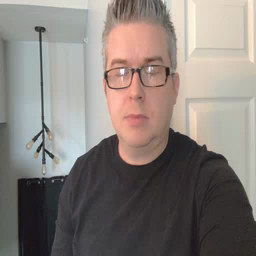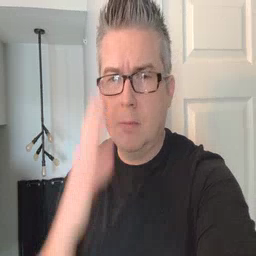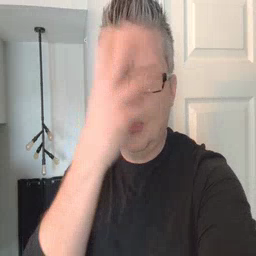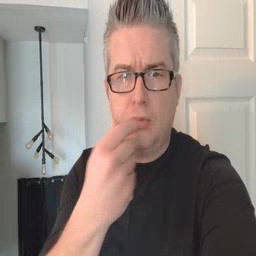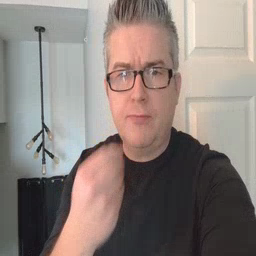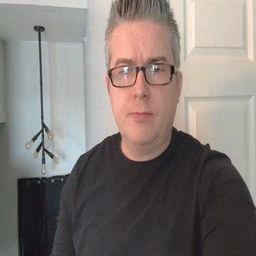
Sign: pretty